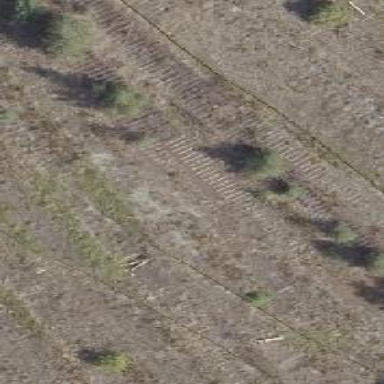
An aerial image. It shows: Abandoned railway.